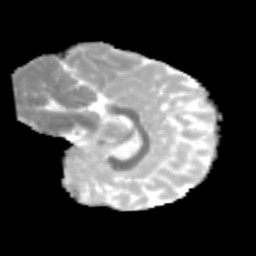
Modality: MD
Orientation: sagittal
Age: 9
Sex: female
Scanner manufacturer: siemens
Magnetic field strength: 3 T
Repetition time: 3.8 s
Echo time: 0.07 s